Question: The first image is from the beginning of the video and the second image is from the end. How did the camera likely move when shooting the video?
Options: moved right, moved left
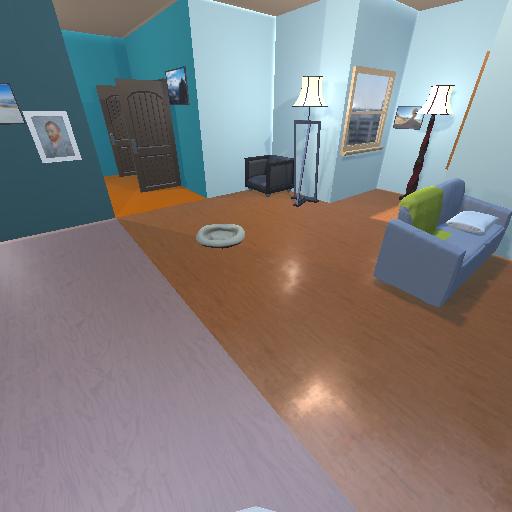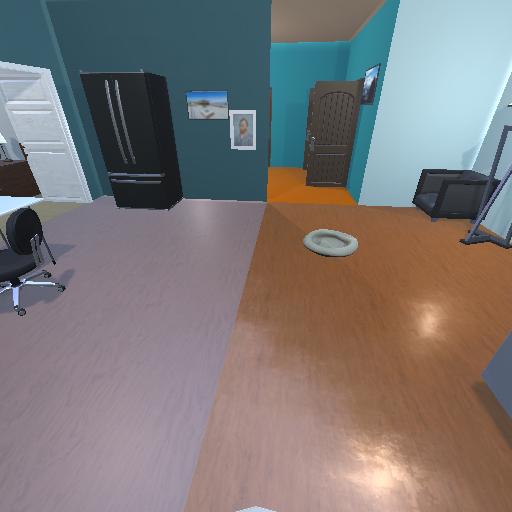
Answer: moved right